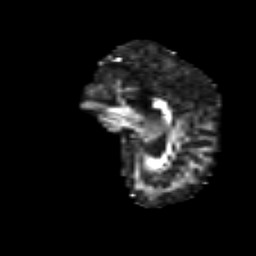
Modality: FA
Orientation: sagittal
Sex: female
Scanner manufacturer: siemens
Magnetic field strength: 3 T
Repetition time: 5 s
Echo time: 0.071 s